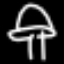
Label: mushroom